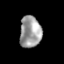
Tissue: prostate
Cell type: T cells
Senescence score: 0.354
Nuclear area (px): 665
Mean DAPI intensity: 157.62